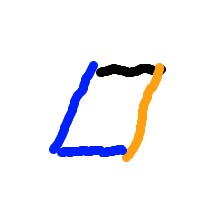
Shape: parallelogram